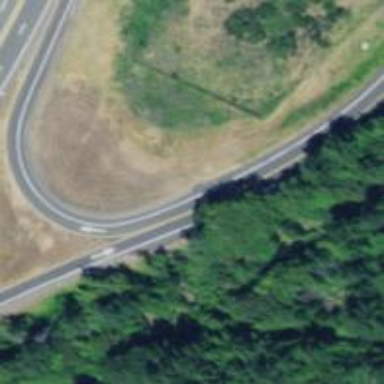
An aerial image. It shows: Trunk link highway.